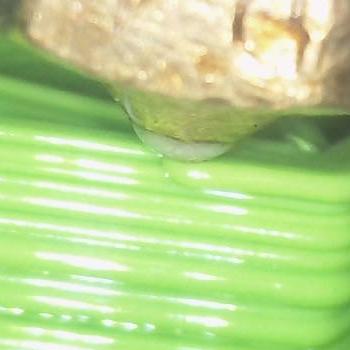
Flow rate: 168%